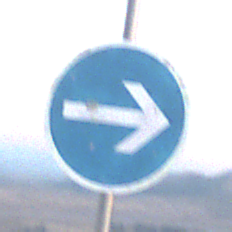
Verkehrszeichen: VorgeschriebeneFahrtrichtungHierRechts
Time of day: SunriseSunset
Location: Outdoor (Nature)
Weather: Clear
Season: NotSpecified
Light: Natural